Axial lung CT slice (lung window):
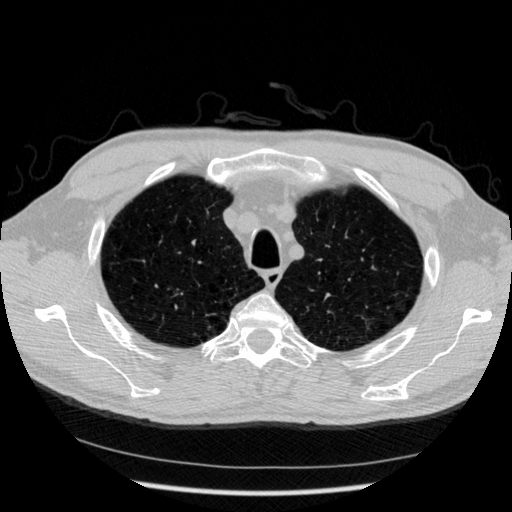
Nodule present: no